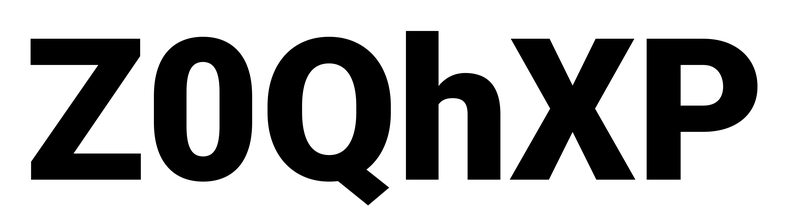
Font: Roboto_Black